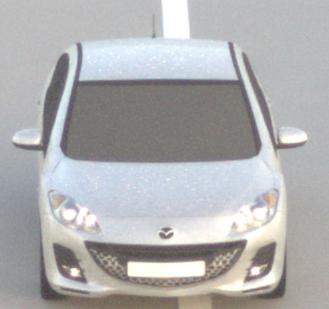
Make: Mazda
Model: 3 1.6
Detailed model: 3 (BL)
Model produced from: 2009/05
Model produced until: 2010/12
Doors: 5
Color: white
Road condition: dry road
Daytime: sunrise or sunset
Contrast: low contrast